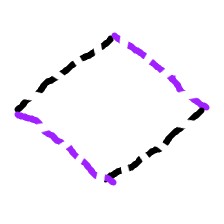
Shape: rhombus